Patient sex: M
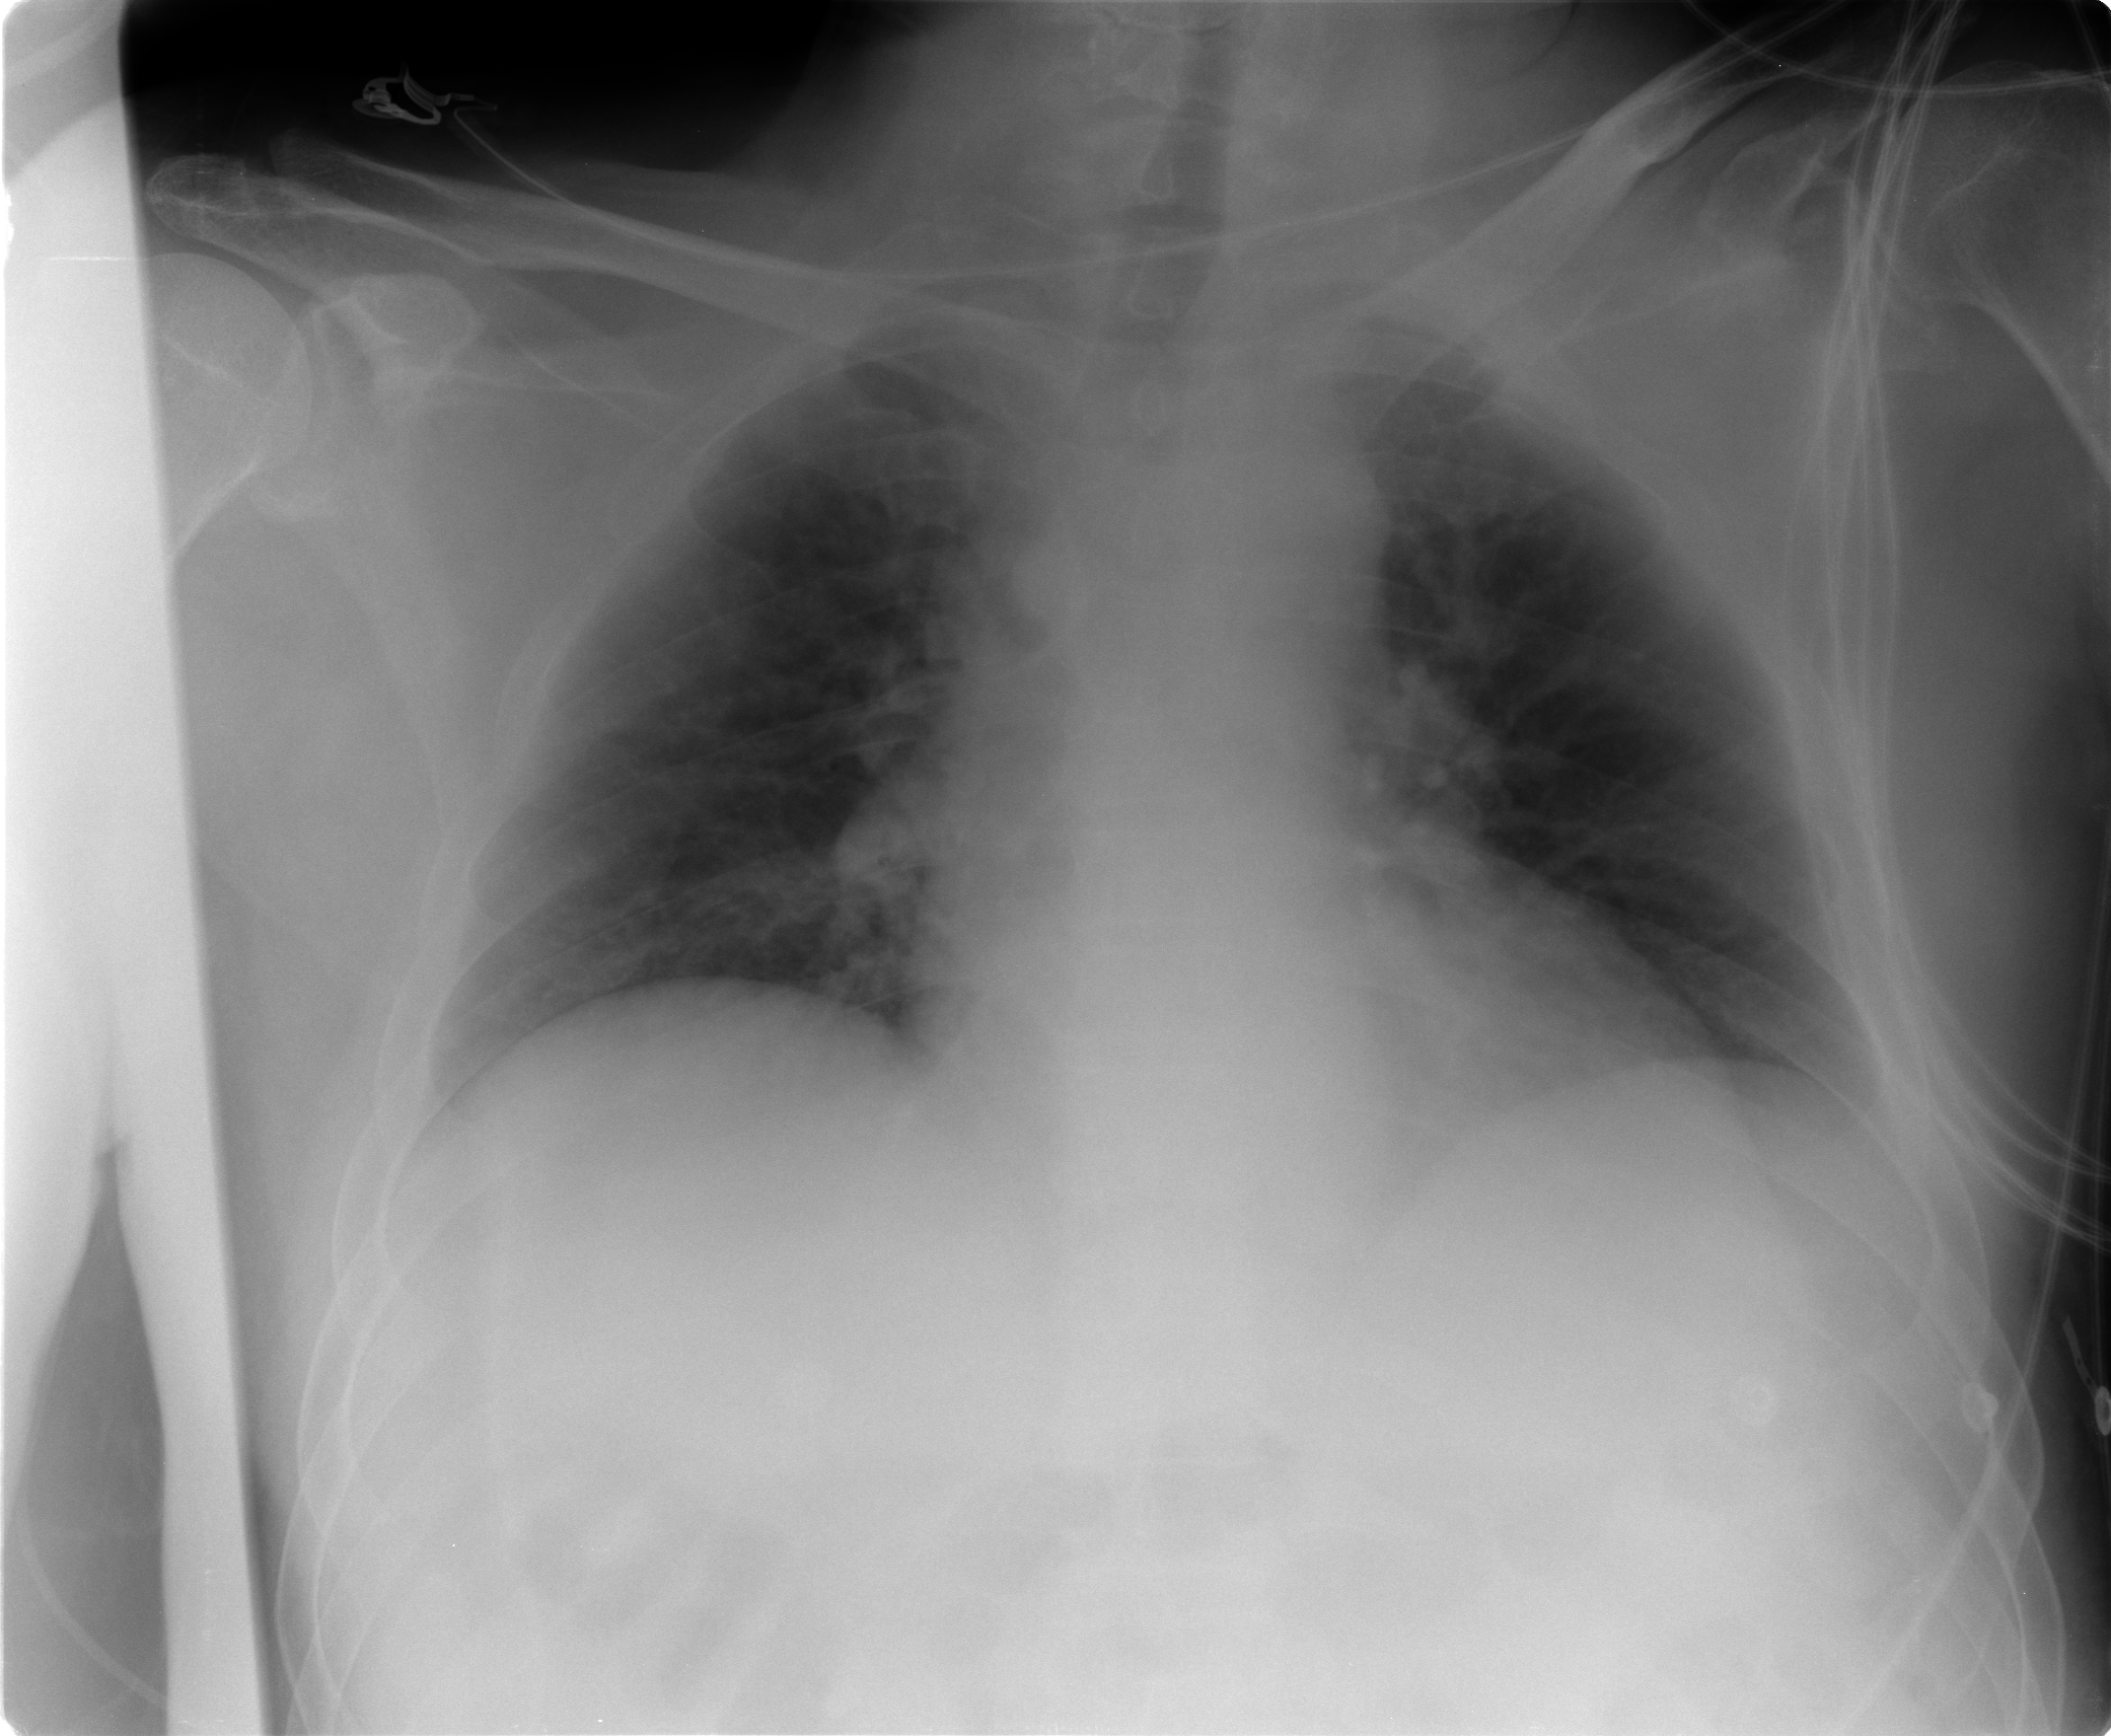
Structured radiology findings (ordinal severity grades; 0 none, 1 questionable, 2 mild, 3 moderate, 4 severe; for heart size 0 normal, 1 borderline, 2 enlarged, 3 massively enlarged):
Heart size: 1
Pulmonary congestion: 1
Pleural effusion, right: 0
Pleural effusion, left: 1
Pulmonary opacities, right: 0
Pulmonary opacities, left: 0
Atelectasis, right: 1
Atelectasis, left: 0